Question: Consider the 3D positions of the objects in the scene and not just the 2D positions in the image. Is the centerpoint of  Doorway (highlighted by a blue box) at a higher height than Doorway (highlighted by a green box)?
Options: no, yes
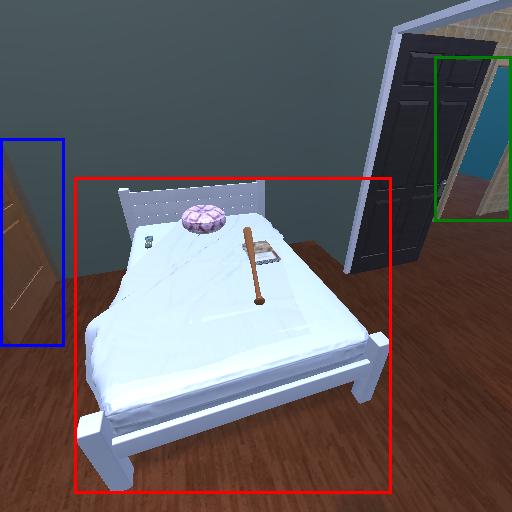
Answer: no